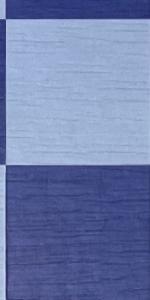
Label: Empty